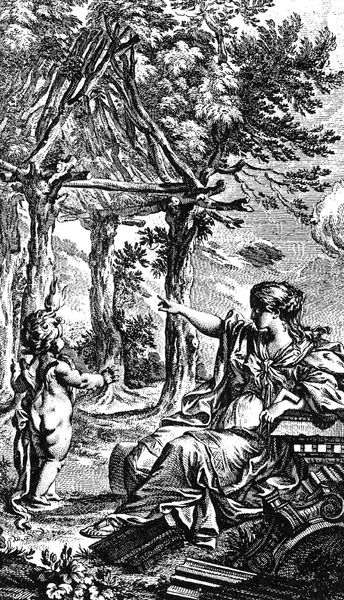
Titel: Die Urhütte
Künstler: Marc-Antoine Laugier
Schlagwörter: baum, wolken, bäume, frau, architektur, arm, barock, hütte, putte, graphik, baby, knabe, stich, angel, allegorie, architrav, kapitell, bau, bauwerk, roof, baukunst, zeigegestus, genius, ursprung, cherub, white, sky, black, woman, print, terra, child, urhütte, drawing, trees, naked, sitting, black and white, forest, branches, shading, pointing